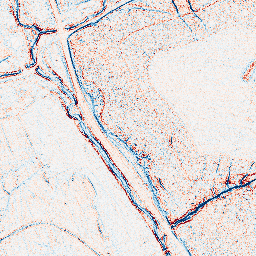
Category: edge_preserving
Decomposition family: anisotropic_diffusion
Decomposition parameters: iterations: 5
kappa: 10
gamma: 0.05
Upsampling method: quartic
Upsampling parameters: scale: 8
Upsampling scale: 8